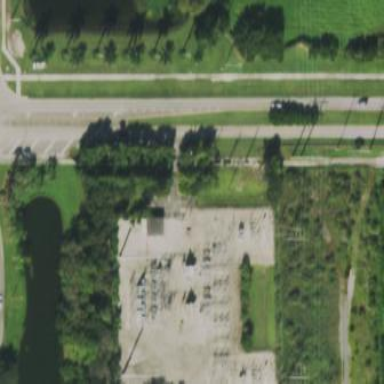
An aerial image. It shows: Outdoor distribution power substation.